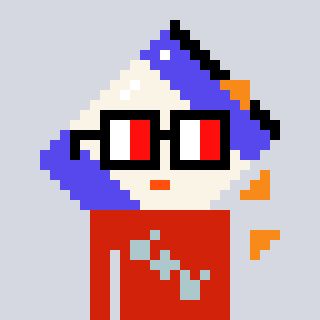
a pixel art character with square glasses with black frames and red eyes, a chips-shaped head and a red-colored body on a cool background